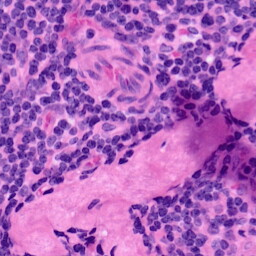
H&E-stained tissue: LymphNode